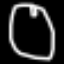
Label: clock